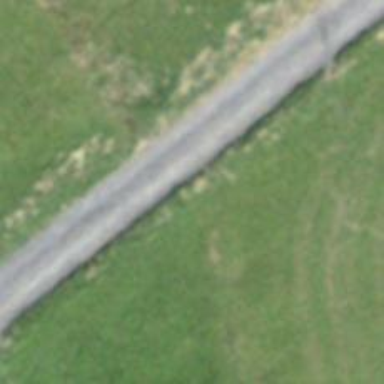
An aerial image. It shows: Culvert tunnel.